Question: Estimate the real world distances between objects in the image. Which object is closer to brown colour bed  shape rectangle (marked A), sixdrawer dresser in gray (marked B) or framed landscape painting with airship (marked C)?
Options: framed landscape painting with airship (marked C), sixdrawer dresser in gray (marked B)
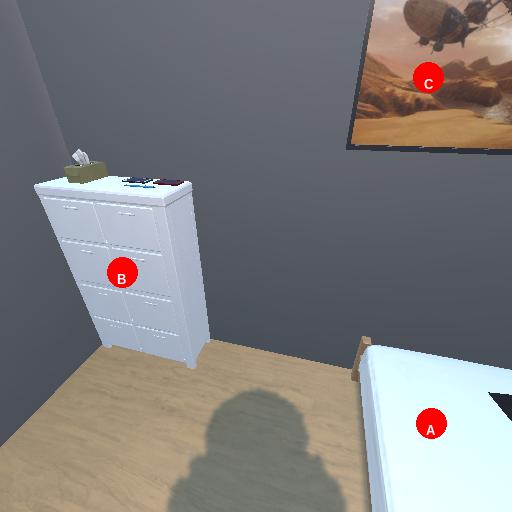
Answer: framed landscape painting with airship (marked C)